Aerial crown-view tile of a tropical tree (Barro Colorado Island, Panama), acquired 20250317:
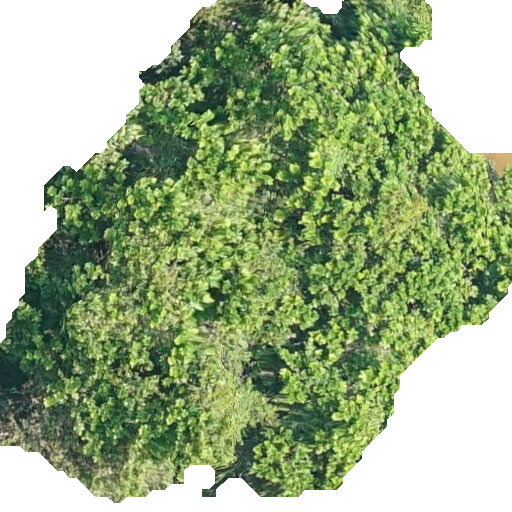
Species: Anacardium excelsum
GBIF accepted scientific name: Anacardium excelsum
Crown area: 278.447 m²